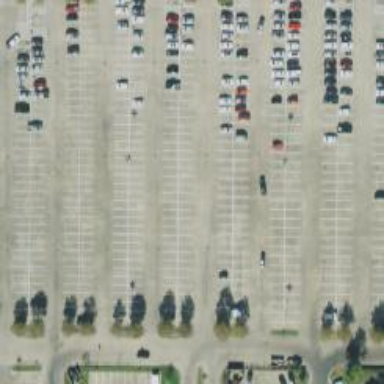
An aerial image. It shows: Parking space.